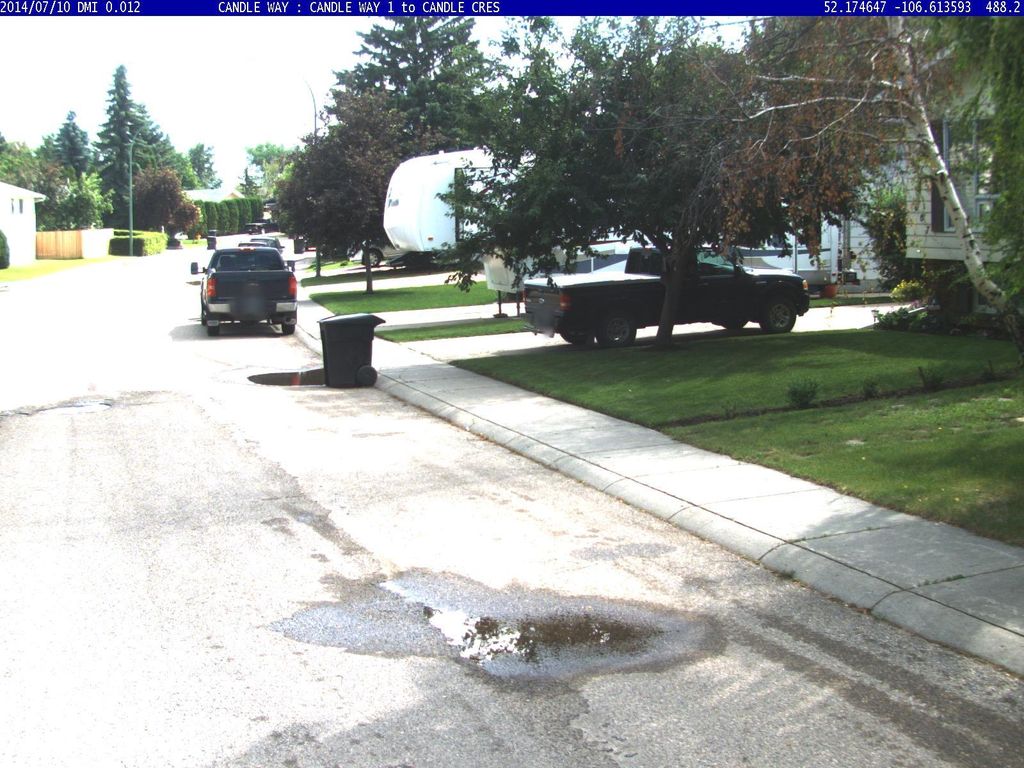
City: saskatoon